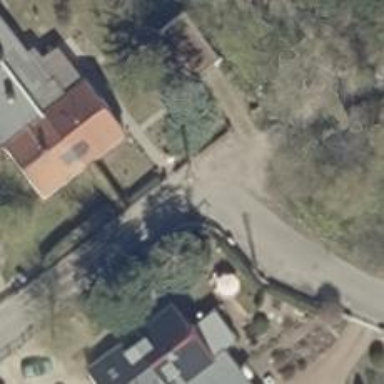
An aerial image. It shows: Smooth asphalt road in residential area.